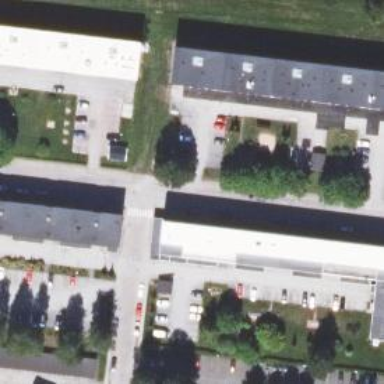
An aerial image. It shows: Veterinary facility.